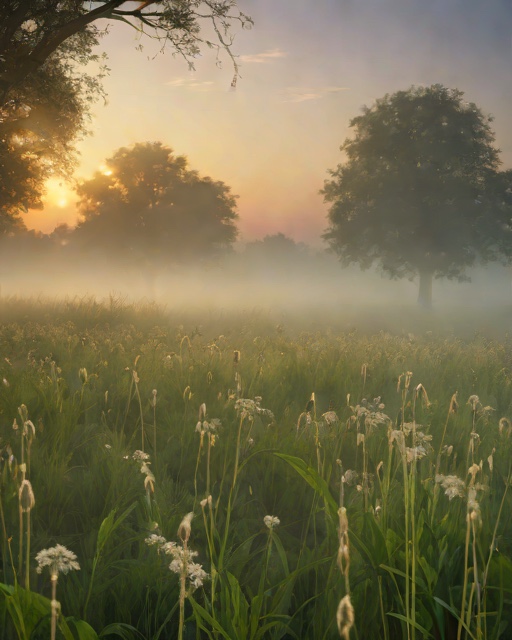
Category: New Baby